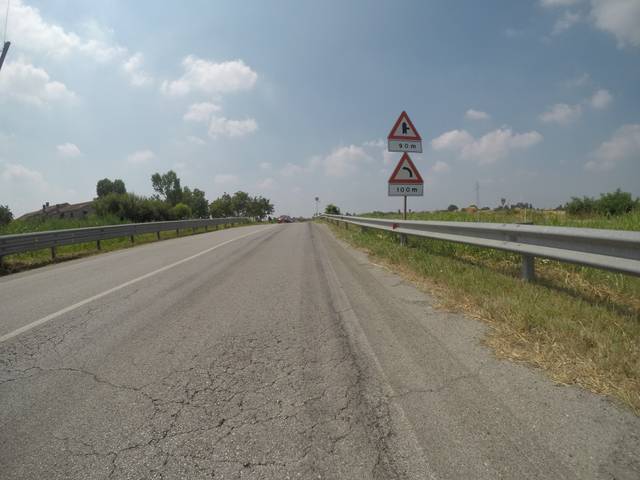
Region: Italy
Coordinates: 45.037, 11.651